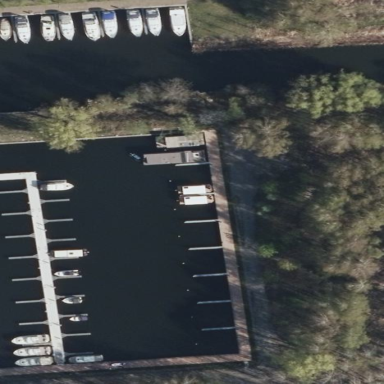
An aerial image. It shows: Marina on water with dock.